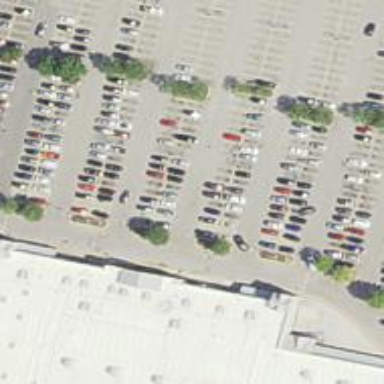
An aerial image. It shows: Trolley bay is visible in the image.